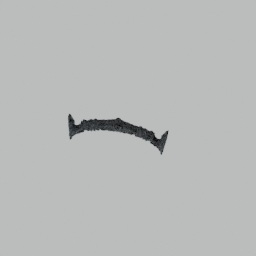
Label: decoration